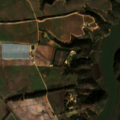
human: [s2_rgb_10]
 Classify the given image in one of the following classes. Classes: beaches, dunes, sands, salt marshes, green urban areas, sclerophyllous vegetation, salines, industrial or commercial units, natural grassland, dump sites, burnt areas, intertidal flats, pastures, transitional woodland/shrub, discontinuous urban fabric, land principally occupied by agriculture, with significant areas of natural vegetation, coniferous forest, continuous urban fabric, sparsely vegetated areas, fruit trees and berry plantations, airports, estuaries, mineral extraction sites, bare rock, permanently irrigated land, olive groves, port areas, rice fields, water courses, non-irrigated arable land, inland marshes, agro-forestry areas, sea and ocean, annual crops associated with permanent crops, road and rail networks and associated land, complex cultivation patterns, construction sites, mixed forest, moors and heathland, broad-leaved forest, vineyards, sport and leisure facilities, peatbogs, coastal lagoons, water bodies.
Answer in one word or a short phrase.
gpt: non-irrigated arable land, permanently irrigated land, vineyards, pastures, broad-leaved forest, water courses